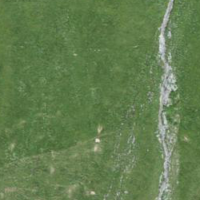
EUNIS habitat code: 26
Species observed at this site:
Laserpitium latifolium